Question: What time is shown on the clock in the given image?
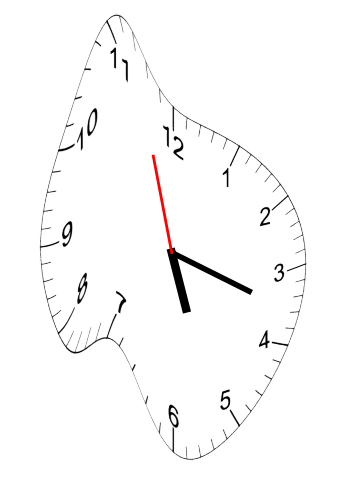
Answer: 05:17:57